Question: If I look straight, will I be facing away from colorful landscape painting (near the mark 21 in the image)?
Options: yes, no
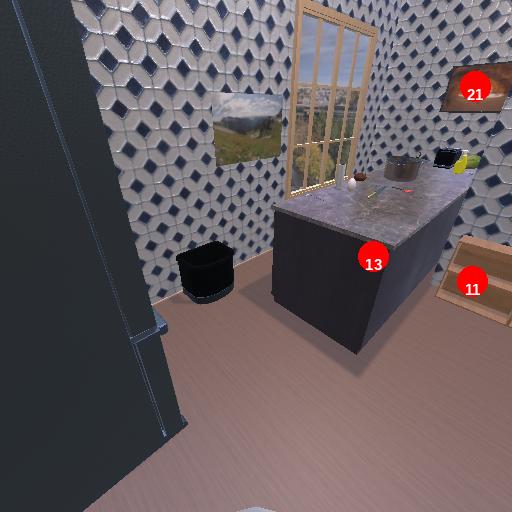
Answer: yes